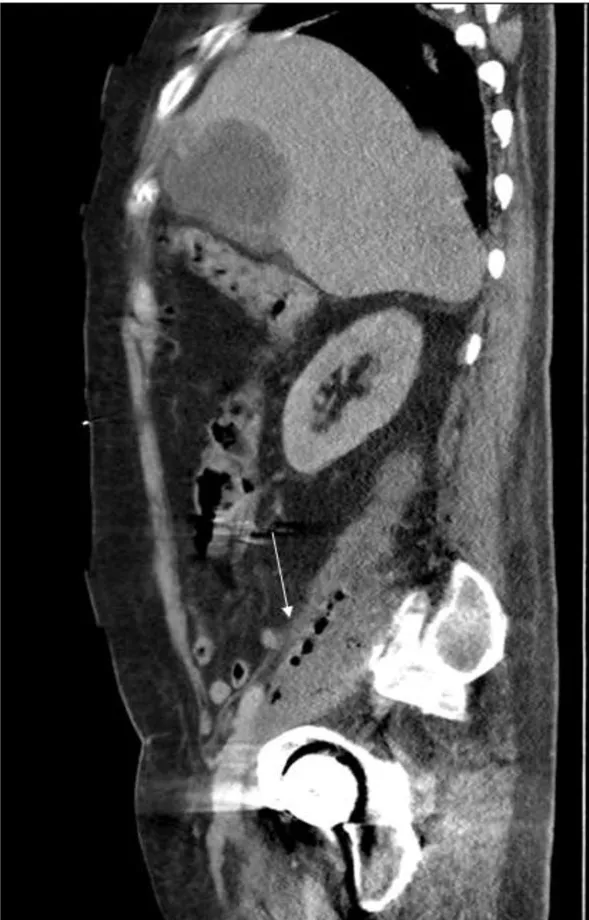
CT demonstrated Sagittal View of Abdomen and Pelvis demonstrating gas locules in Right Iliopsoas Region.
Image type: radiology (ct)